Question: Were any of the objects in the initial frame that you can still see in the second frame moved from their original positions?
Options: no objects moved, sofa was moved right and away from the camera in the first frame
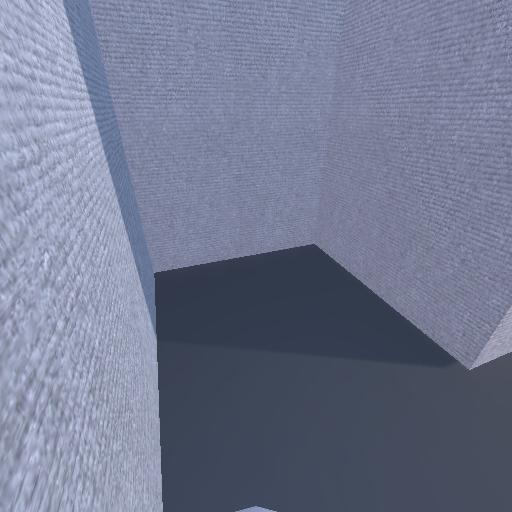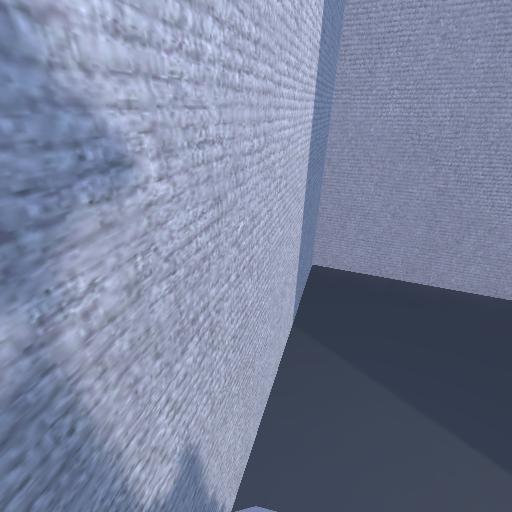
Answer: no objects moved